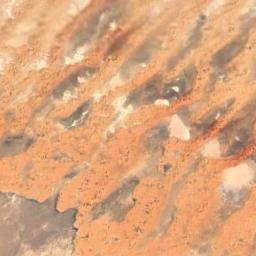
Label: desert